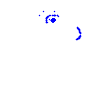
Particle: electron